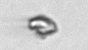
Label: detritus_transparent